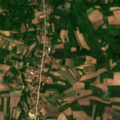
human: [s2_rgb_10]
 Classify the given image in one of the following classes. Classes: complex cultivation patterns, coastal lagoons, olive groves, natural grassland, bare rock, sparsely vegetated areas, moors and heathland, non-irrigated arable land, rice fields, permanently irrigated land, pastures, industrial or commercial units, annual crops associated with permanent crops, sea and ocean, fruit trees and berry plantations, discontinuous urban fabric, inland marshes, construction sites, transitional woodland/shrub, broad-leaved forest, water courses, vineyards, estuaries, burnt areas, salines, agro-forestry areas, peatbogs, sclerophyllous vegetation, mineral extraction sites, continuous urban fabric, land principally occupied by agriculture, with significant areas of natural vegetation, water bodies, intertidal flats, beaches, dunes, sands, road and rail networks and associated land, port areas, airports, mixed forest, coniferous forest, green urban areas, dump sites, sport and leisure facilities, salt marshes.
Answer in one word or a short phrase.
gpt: non-irrigated arable land, fruit trees and berry plantations, complex cultivation patterns, land principally occupied by agriculture, with significant areas of natural vegetation, broad-leaved forest